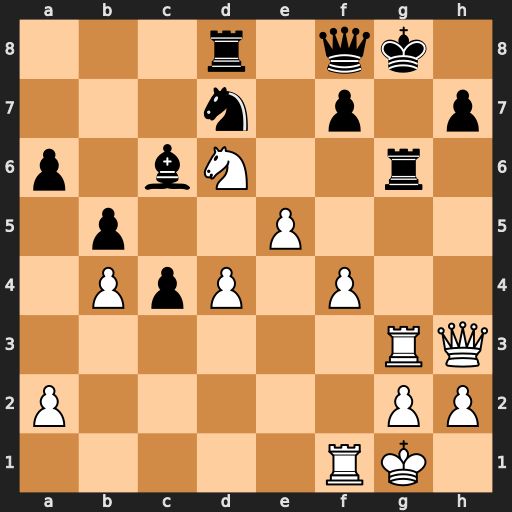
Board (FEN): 3r1qk1/3n1p1p/p1bN2r1/1p2P3/1PpP1P2/6RQ/P5PP/5RK1
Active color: w
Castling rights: -
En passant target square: -
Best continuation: Rxg6+ hxg6 f5